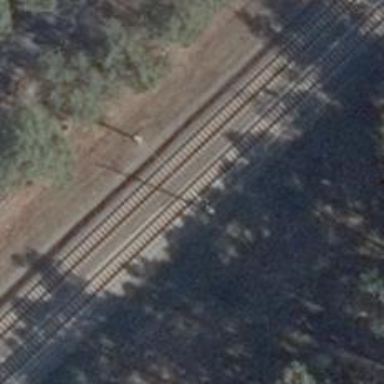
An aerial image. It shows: Milestone along the railway with catenary mast.